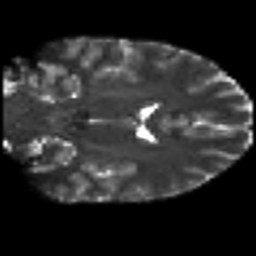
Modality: T2w
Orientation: coronal
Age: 22
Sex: male
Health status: ill
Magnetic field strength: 3 T
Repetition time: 8.4 s
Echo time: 0.0926 s